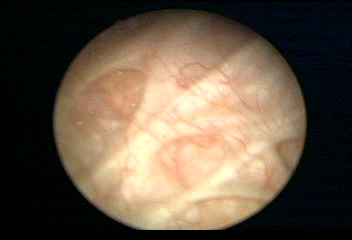
Modality: WLC
Class: Normal mucosa
Bladder cancer association: No